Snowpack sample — Buffalo Mountain, Silverthorne, Colorado, USA (1/25/25, 10:11 AM MST)
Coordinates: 39.6222, -106.1139
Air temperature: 22 °F
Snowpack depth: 110 cm
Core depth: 20 cm
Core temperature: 48.2 °F
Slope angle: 12°, slope face: 102°
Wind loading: high
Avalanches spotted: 0
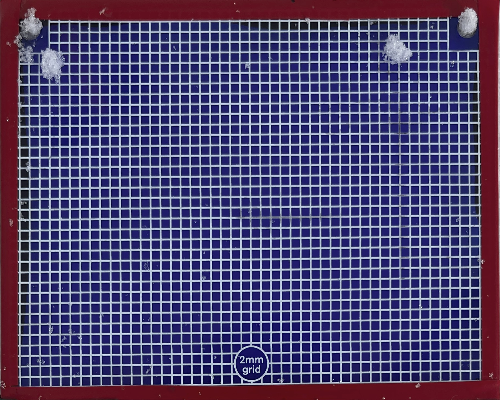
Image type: profile
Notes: No avalanches nearby, collected on the outskirts of a fire break 15 meters from the treeline, on way to Buffalo and Red Mountain